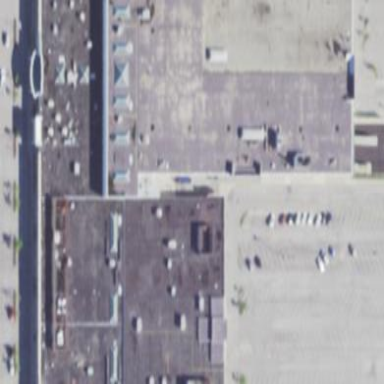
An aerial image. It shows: Retail building that houses department store.